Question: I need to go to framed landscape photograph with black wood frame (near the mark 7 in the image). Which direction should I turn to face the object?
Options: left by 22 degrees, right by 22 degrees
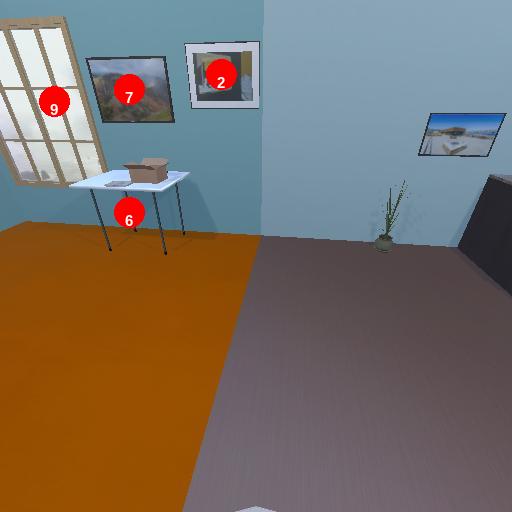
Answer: left by 22 degrees